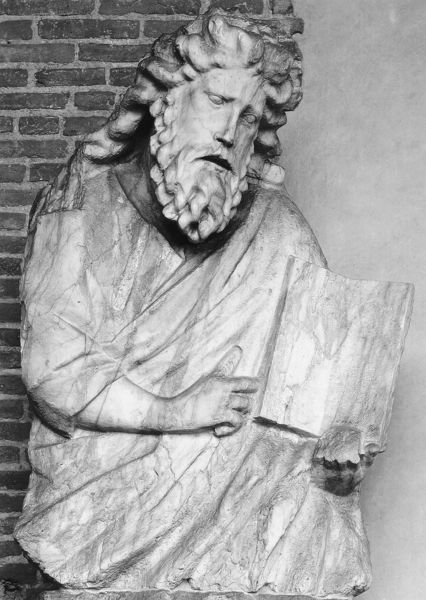
Titel: Hl. Johannes der Täufer
Künstler: Giovanni Pisano
Institution: Pisa, Museo dell’Opera del Duomo
Schlagwörter: hand, mann, umhang, weiß, finger, grau, haar, hintergrund, marmor, mund, nase, schwarz, gebäude, tuch, alt, bart, wand, arm, augen, bibel, gesicht, halten, mensch, stehen, stein, kirche, auge, figur, gewand, haare, mantel, person, locken, skulptur, statue, lehrer, mauer, ziegel, backstein, zeigefinger, lesen, steinmetz, zeigen, foto, fotografie, adam, fugen, philosoph, buch, schwarzweiss, photo, ziegelsteine, männlich, fuge, toga, griechisch, barz, heiliger, leser, gelehrter, schreiber, grieche, petrus, prophet, mamor, ziegen, bildhauer, ziegelstein, harre, zeigegestus, evangelist, kirchenvater, mörtel, goto, ahnentafel, s, tunkia, geadert, lesre